Sex: M
Age: 47
Scanner: Avanto
Primary tumour origin: Non-Small Cell Lung Cancer
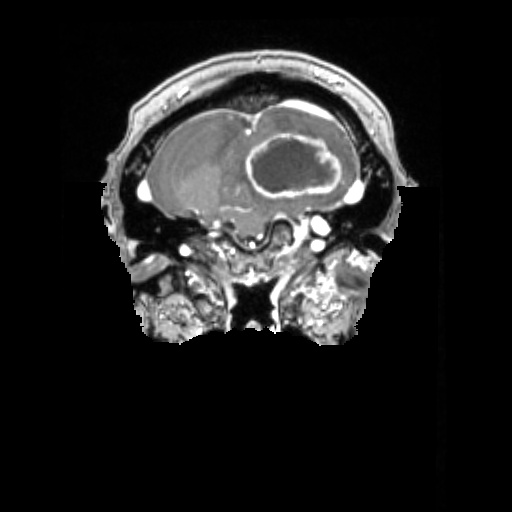
Segmented lesion volume (cc): 32.74
Number of lesion components: 1